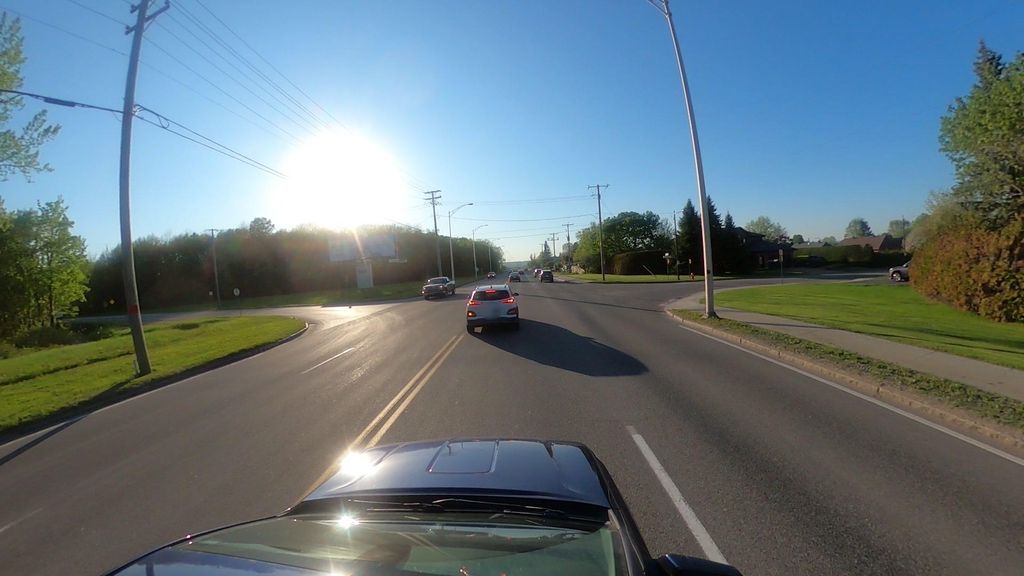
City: quebec_city